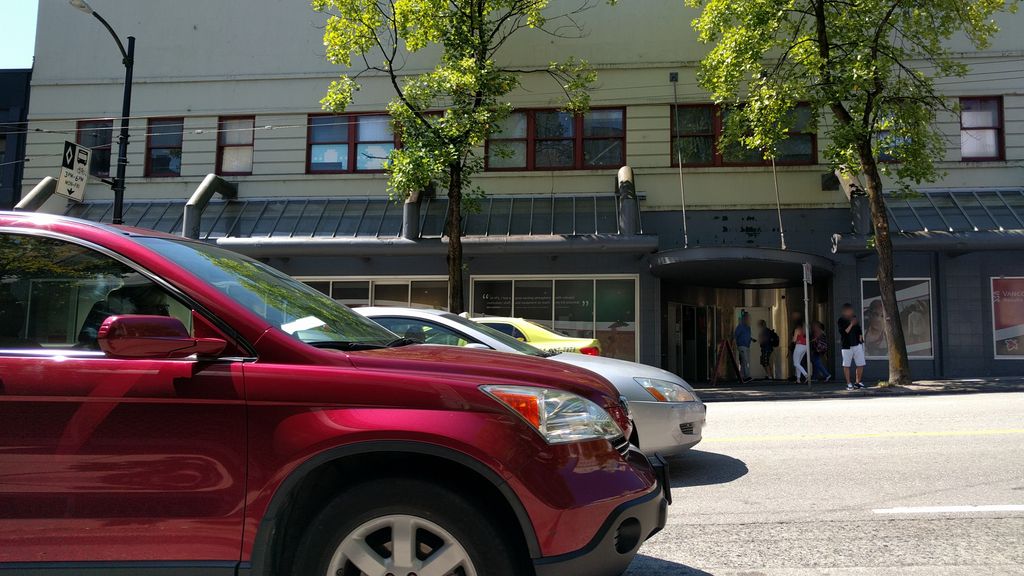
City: vancouver